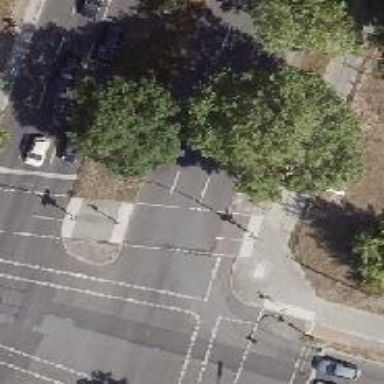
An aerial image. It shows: Footway crossing with traffic signals and island in the middle.